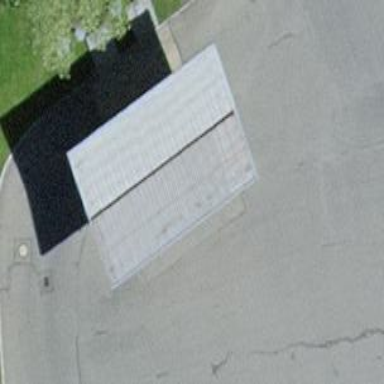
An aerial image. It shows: View of roof of building.